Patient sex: M
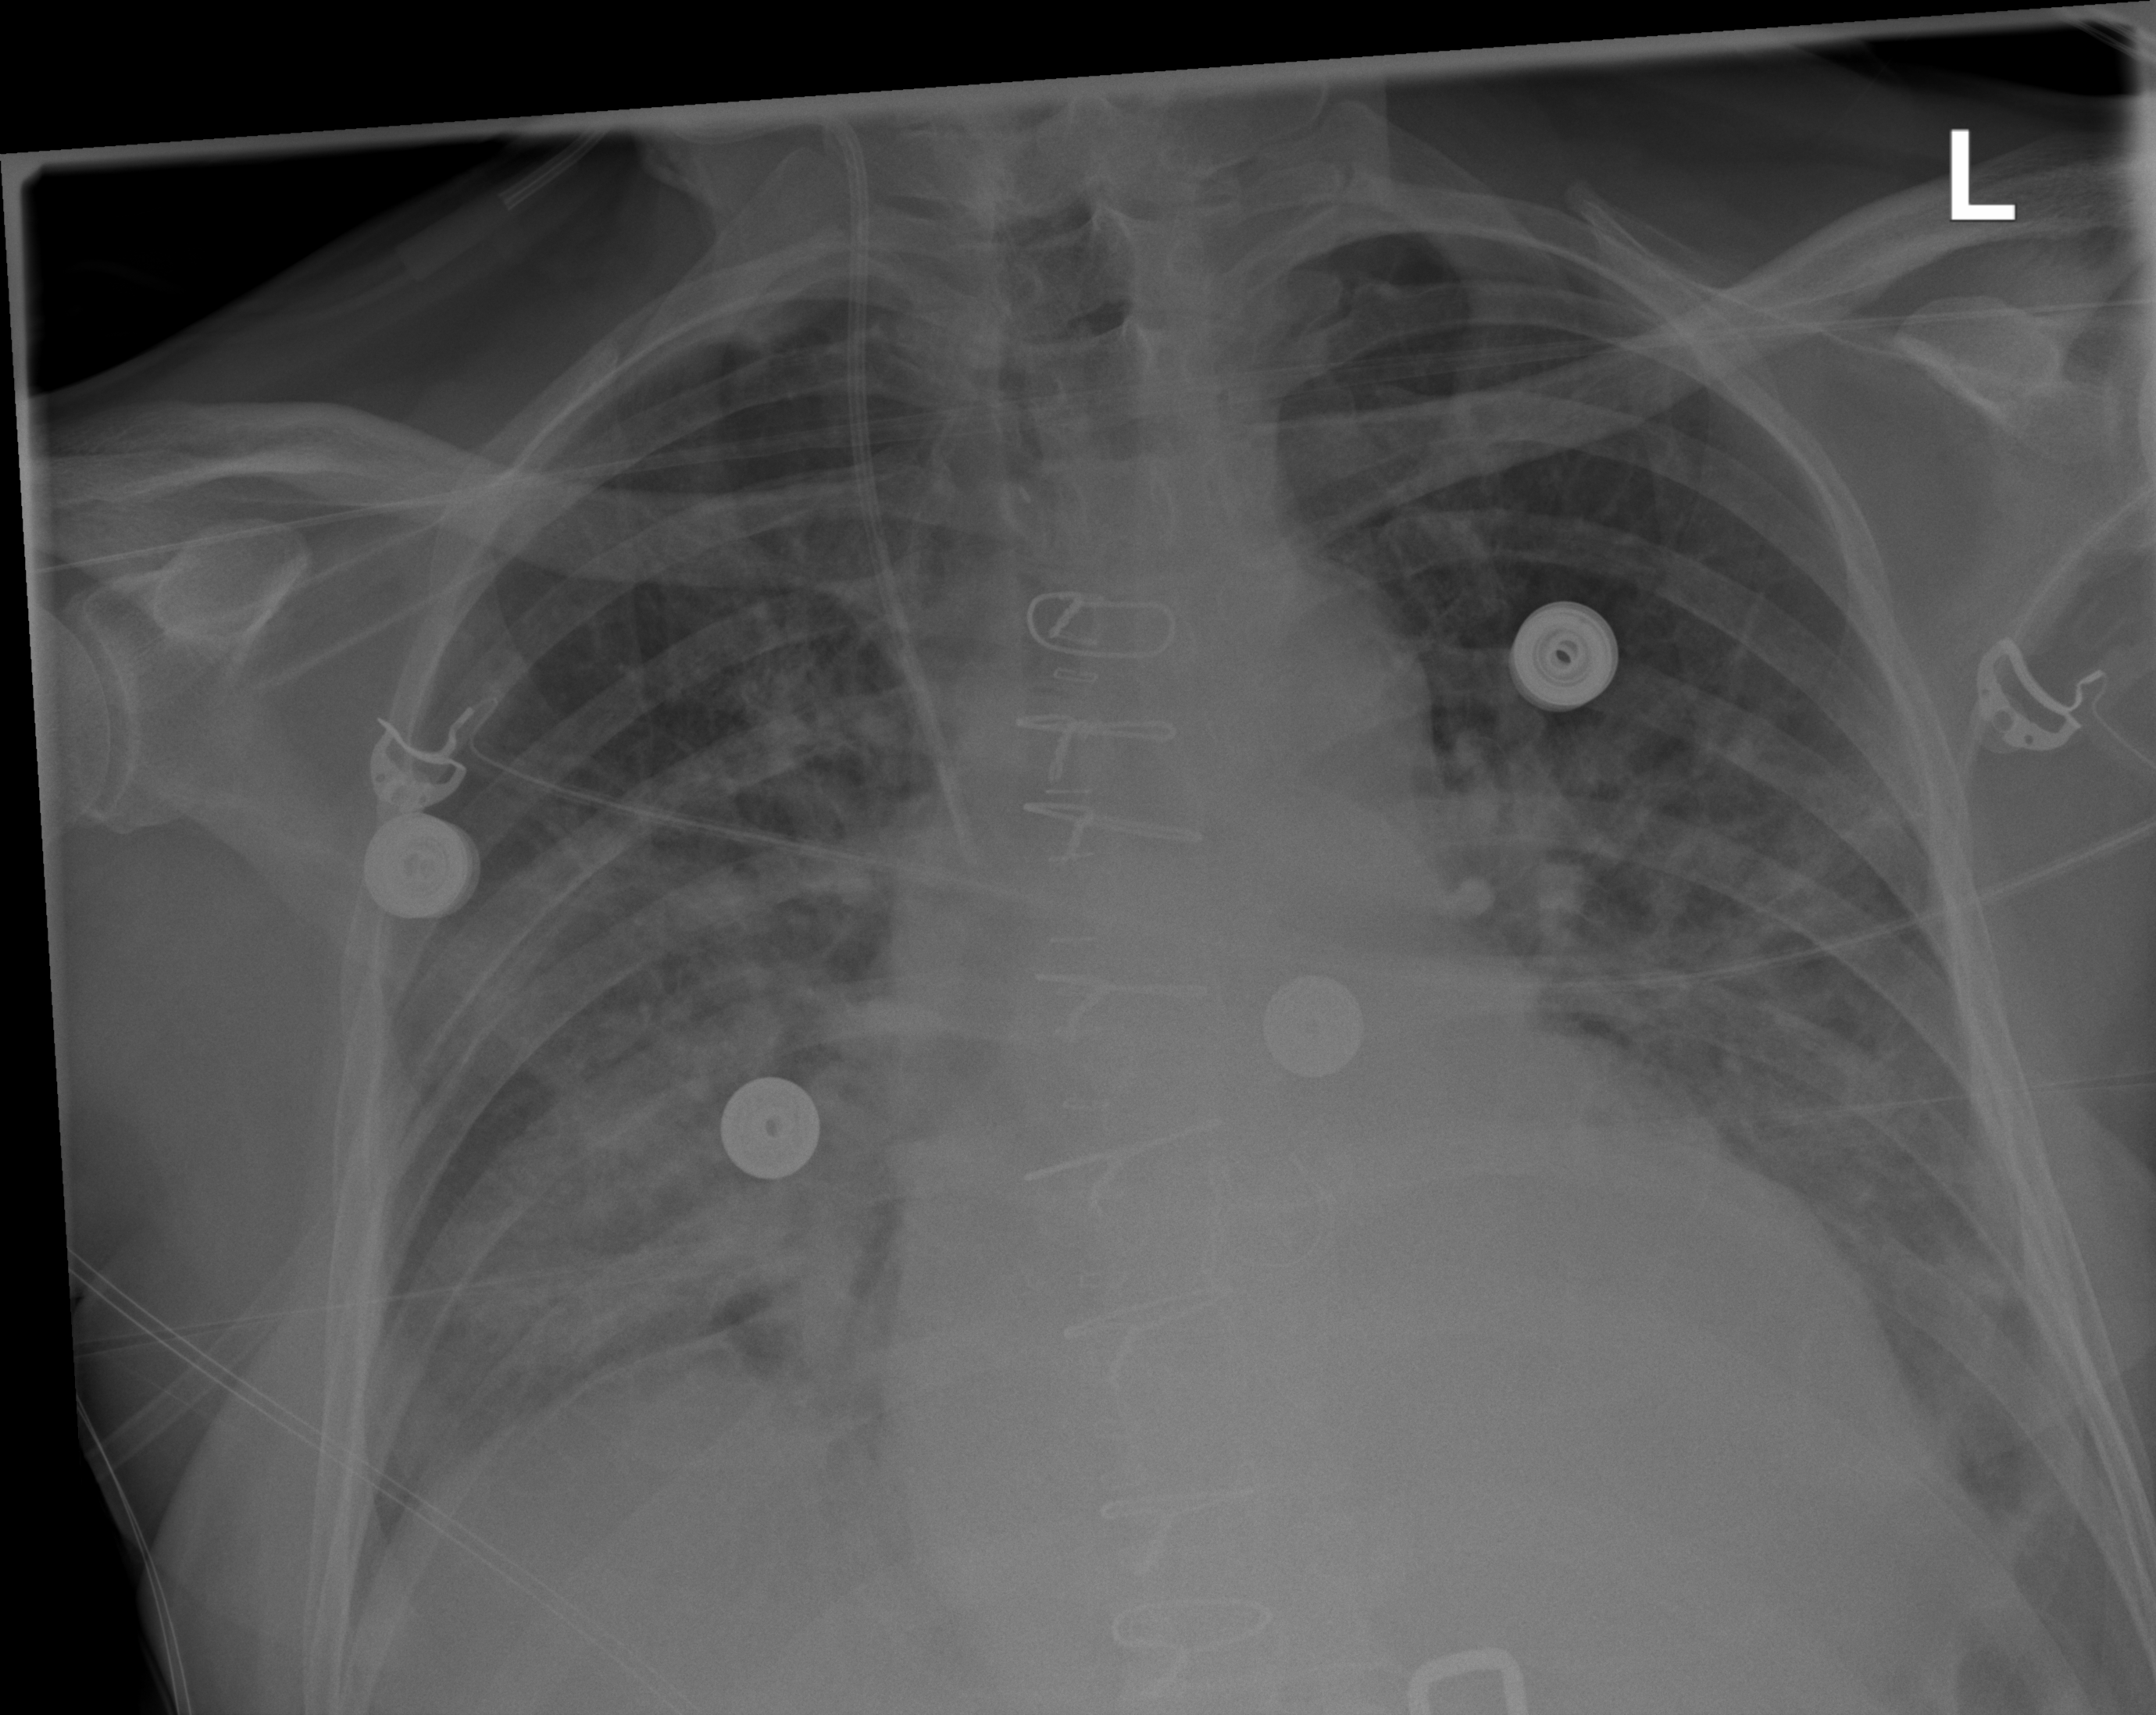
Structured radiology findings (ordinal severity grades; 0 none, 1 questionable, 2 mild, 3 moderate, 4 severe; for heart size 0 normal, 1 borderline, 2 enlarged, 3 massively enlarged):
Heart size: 1
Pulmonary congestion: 2
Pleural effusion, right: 0
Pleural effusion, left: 0
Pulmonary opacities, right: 3
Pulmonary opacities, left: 2
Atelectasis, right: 3
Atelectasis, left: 2